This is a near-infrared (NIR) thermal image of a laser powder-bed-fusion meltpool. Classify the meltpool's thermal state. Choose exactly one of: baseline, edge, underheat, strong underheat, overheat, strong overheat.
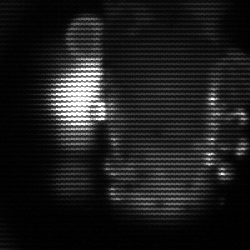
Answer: strong underheat